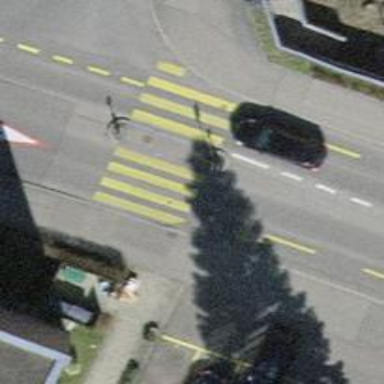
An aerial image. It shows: Marked crossing with zebra sign and island in the middle.